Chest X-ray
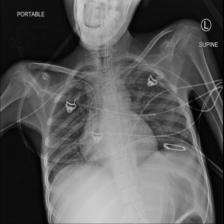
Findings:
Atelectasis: negative
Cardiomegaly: negative
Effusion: negative
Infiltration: negative
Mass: negative
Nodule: negative
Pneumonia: negative
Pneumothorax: negative
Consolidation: negative
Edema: negative
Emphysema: negative
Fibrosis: negative
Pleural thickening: negative
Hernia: negative